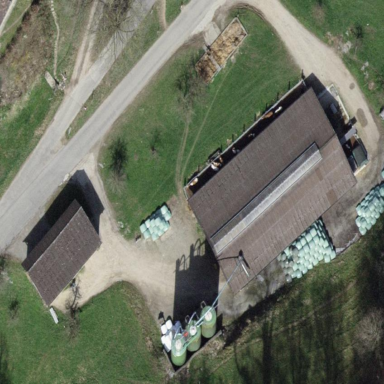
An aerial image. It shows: Farmyard area.